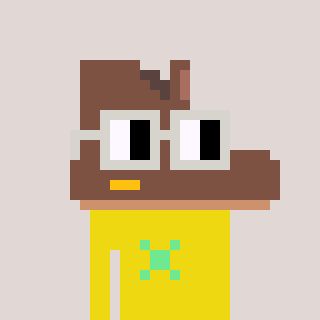
a pixel art character with square light gray glasses, a boot-shaped head and a yellow-colored body on a warm background